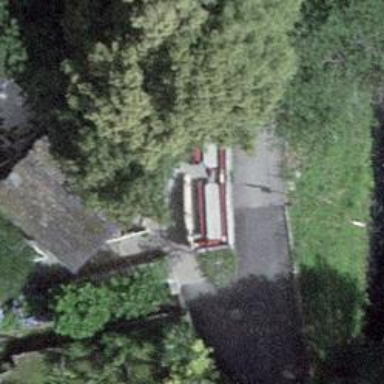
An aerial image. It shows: Restaurant.